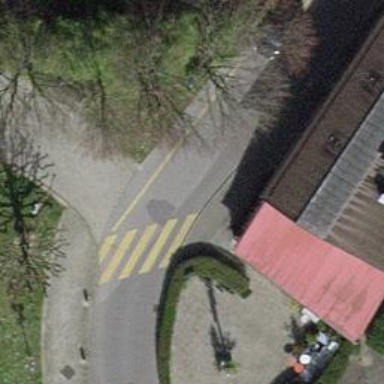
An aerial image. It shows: Uncontrolled zebra crossing.